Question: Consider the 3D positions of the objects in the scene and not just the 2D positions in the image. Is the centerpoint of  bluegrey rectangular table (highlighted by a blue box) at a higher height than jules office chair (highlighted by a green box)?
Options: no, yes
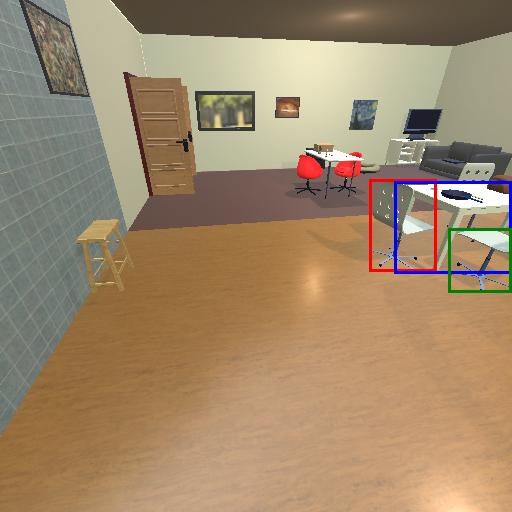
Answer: no